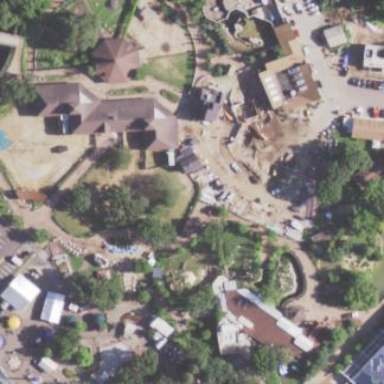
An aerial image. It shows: Animal enclosure.